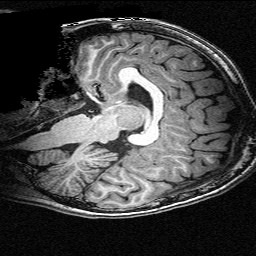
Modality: T1w
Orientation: sagittal
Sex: male
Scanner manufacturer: siemens
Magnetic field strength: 3 T
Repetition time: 2.3 s
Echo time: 0.00336 s